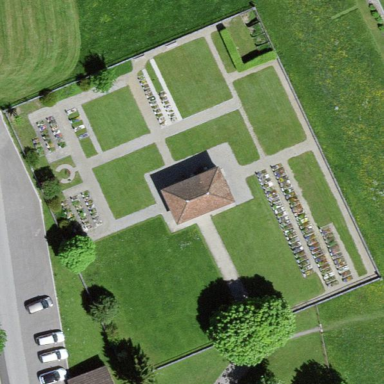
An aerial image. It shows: Cemetery.